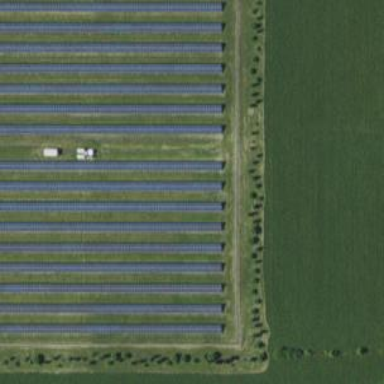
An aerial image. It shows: Solar photovoltaic power plant surrounded by fence.